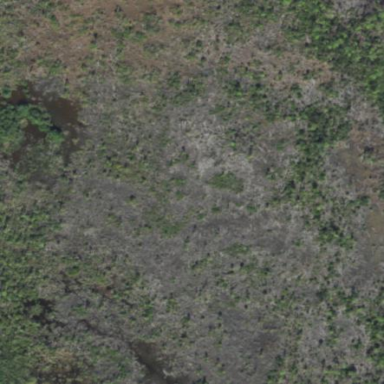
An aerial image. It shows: Marsh wetland.